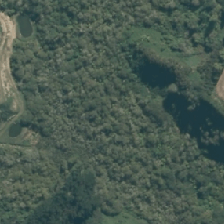
Land cover: broadleaved_indigenous_hardwood